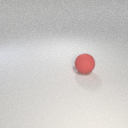
large red rubber sphere